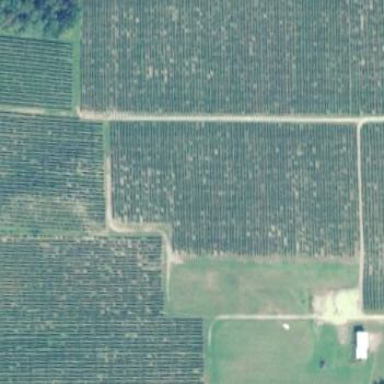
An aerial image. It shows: Farmland used for growing grapes.